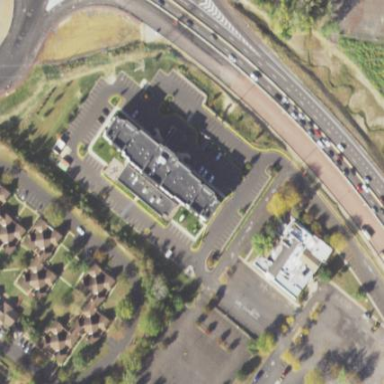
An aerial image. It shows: Hotel building.